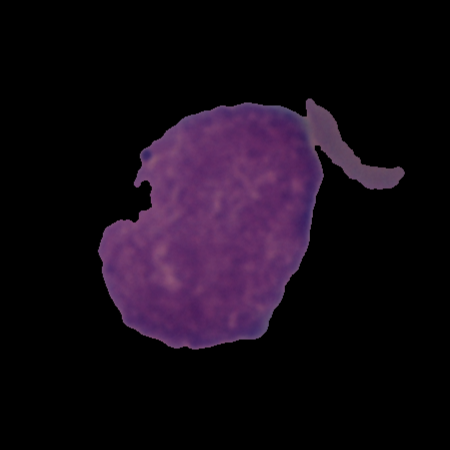
Label: cancer